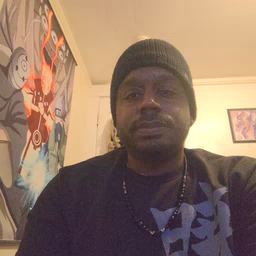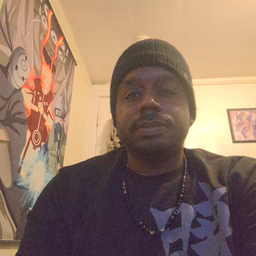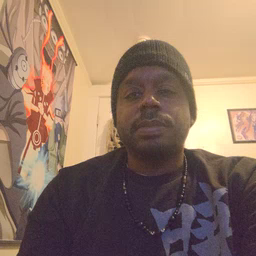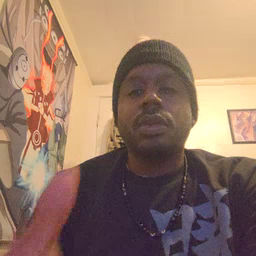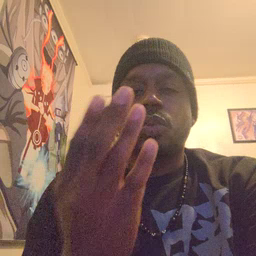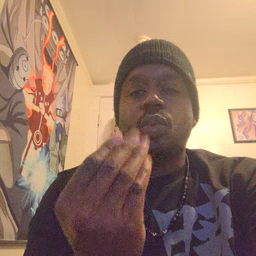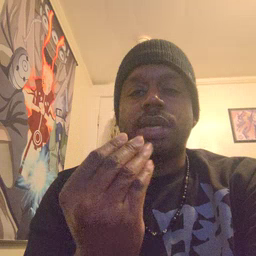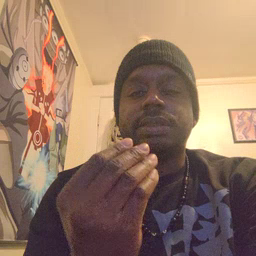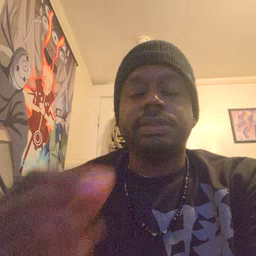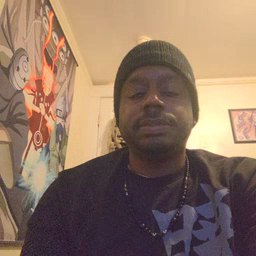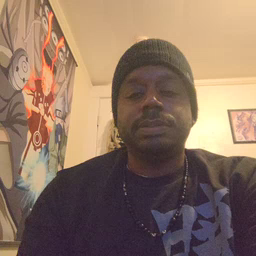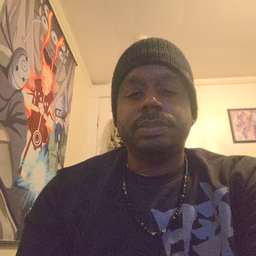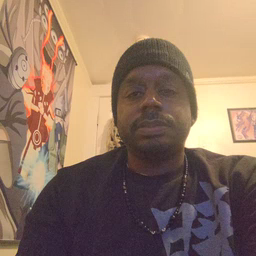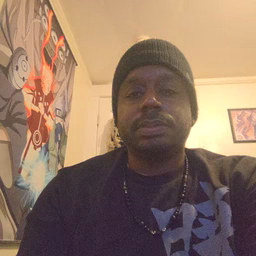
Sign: wet